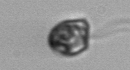
Label: flagellate_morphotype1